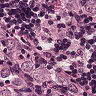
Metastatic tissue present: yes